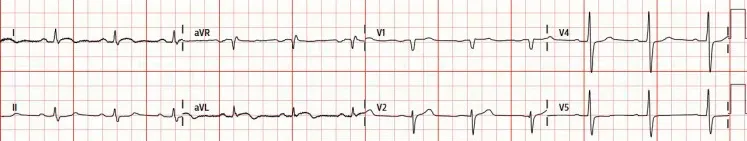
Electrocardiography (ECG) on arrival. Electrocardiography (ECG) on arrival showed sinus rhythm with minimal ST-segment elevation in the lateral leads and minimal ST-segment depression in the inferior leads.
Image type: electrography (ekg)